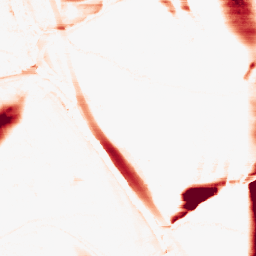
Category: morphological
Decomposition family: morphological_rect
Decomposition parameters: operation: opening
width: 50
height: 5
Upsampling method: lanczos
Upsampling parameters: scale: 8
Upsampling scale: 8